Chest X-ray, PA view. Patient: 49 years old, sex M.
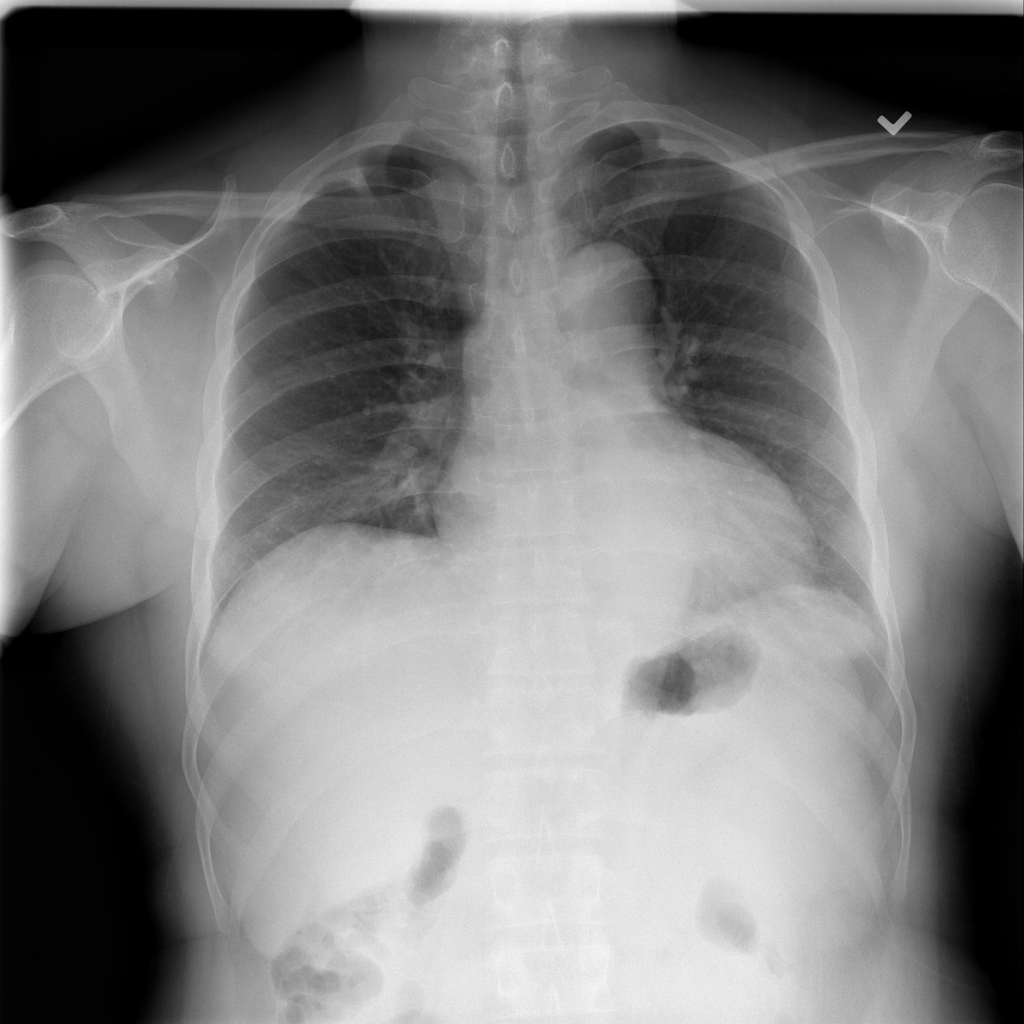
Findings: Cardiomegaly, Effusion